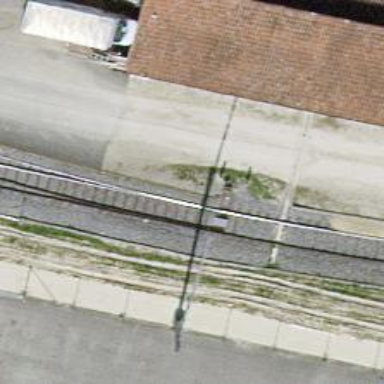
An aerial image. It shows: Railway switch.